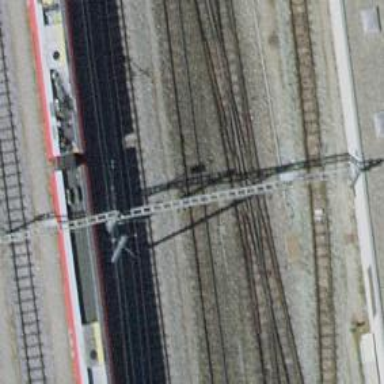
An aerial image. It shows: Railway switch.